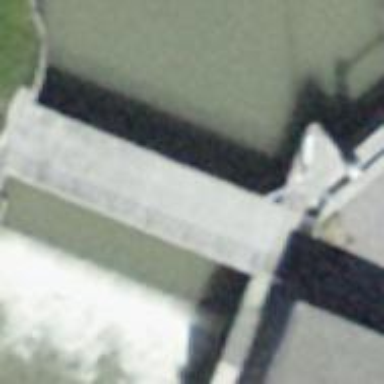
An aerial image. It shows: Weir in waterway.